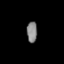
Tissue: lung
Cell type: Myeloid cells
Senescence score: 0.6353
Nuclear area (px): 215
Mean DAPI intensity: 129.563